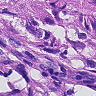
Metastatic tissue present: yes